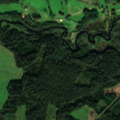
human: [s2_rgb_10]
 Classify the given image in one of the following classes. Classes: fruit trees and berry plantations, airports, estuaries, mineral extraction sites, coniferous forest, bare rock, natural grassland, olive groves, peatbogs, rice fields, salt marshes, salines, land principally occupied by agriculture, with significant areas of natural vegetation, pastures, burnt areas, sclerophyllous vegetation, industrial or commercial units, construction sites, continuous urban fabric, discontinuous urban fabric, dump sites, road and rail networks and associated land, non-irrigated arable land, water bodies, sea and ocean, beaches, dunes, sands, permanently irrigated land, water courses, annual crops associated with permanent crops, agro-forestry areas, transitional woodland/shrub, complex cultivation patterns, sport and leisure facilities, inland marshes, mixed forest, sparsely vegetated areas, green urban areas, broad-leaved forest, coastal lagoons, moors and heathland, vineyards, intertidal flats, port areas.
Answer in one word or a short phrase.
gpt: pastures, broad-leaved forest, coniferous forest, mixed forest, transitional woodland/shrub